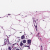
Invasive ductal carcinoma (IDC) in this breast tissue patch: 0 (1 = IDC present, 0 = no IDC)